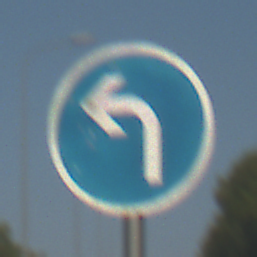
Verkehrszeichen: VorgeschriebeneFahrtrichtungLinks
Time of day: MorningAfternoon
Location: Outdoor (Suburban)
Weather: Clear
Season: NotSpecified
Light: Natural